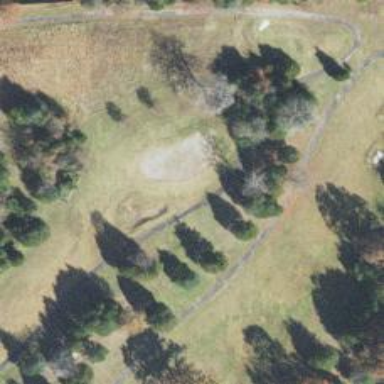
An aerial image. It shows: View of golf hole.